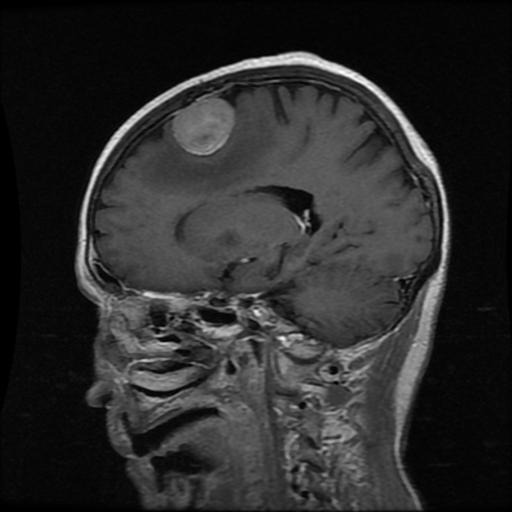
Label: meningioma